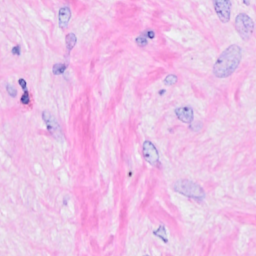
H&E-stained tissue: Breast